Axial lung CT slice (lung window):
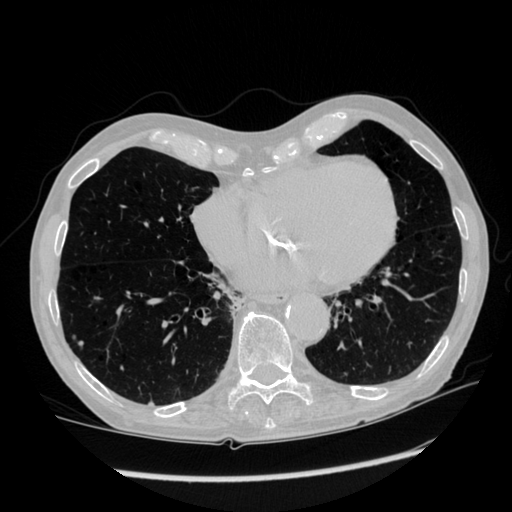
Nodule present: yes
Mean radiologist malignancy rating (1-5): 2.667